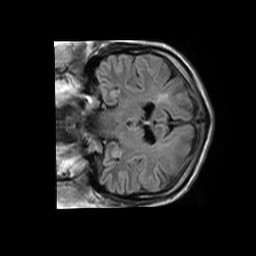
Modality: FLAIR
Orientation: coronal
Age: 60
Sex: male
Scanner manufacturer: philips
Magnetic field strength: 1.5 T
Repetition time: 11 s
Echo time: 0.14 s